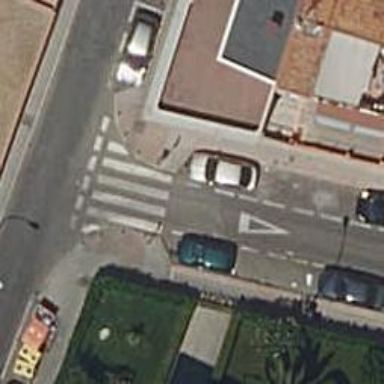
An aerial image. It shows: Footway with zebra crossing.